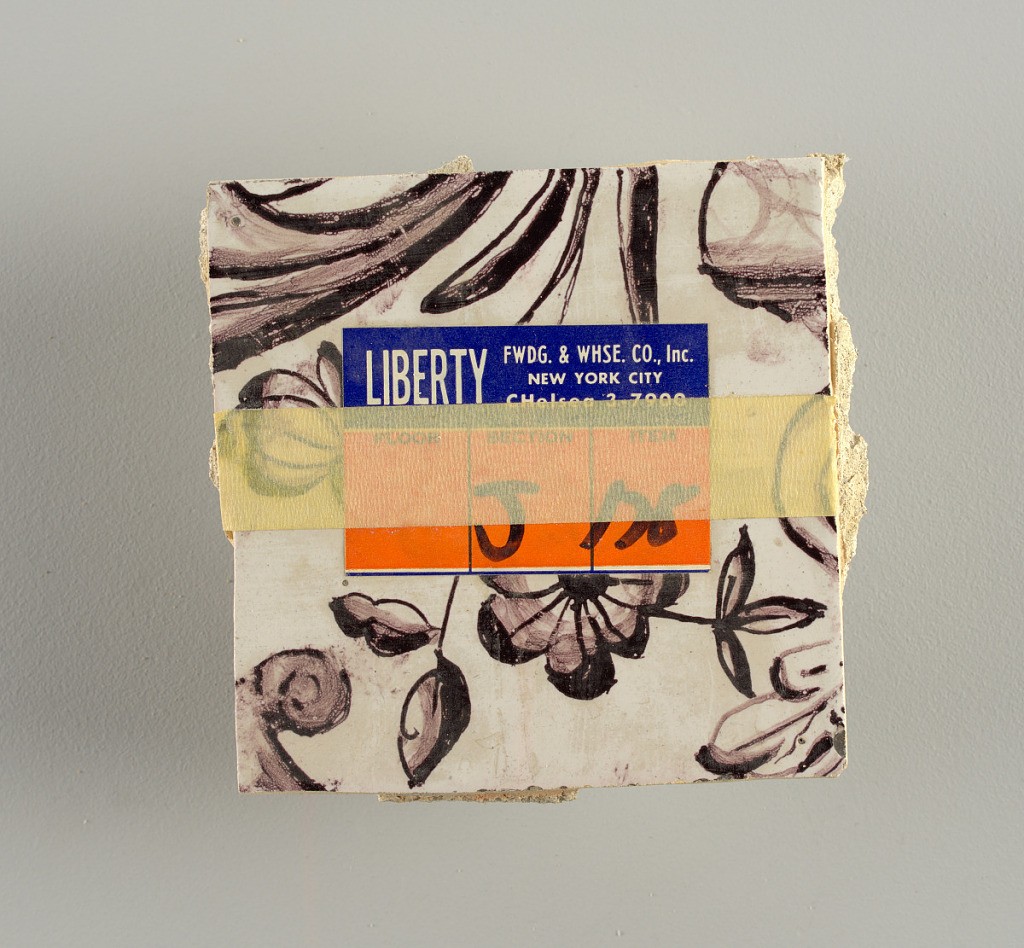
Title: Wall facing
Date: ca. 1725
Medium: tin-glazed earthenware, underglaze
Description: Two vertical rectangles, twenty-three tiles high.  A) Nine tiles wide at top; seven tiles wide at bottom.  B) Ten and one-half tiles wide.

Arabesque design of foliage.  A) with centered figure of Justice under a canopy.  B) with centered urn.